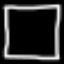
Label: square